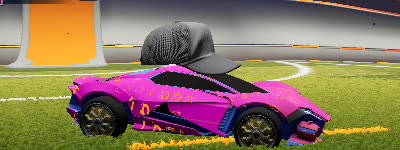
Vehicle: werewolf